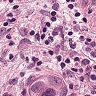
Metastatic tissue present: yes